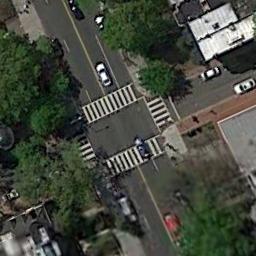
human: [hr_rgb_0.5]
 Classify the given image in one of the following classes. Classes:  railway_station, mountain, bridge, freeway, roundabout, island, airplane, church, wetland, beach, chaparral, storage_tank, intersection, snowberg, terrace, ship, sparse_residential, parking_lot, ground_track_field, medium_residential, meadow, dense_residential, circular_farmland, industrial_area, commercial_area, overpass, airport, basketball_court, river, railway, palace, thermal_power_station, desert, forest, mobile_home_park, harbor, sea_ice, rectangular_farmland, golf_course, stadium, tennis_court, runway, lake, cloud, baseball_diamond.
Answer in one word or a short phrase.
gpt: intersection